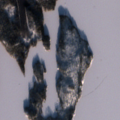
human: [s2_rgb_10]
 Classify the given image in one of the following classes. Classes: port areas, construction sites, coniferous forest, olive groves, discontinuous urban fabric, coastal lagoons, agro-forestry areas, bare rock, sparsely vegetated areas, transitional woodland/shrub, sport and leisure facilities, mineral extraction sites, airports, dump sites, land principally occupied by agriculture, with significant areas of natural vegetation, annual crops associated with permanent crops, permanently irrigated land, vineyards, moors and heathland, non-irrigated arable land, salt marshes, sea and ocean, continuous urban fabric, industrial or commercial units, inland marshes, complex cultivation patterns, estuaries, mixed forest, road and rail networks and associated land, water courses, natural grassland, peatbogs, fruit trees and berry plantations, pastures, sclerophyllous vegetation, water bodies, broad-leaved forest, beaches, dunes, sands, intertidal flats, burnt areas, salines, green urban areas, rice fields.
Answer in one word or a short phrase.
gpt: coniferous forest, mixed forest, water bodies